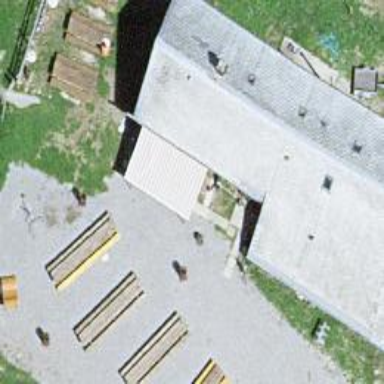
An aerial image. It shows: Restaurant.